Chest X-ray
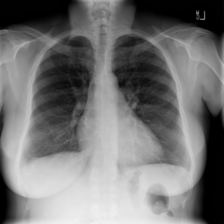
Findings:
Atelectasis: negative
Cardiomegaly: positive
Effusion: positive
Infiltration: negative
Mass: negative
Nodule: negative
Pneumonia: negative
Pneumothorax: negative
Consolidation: negative
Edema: negative
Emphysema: negative
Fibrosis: negative
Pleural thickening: negative
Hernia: negative